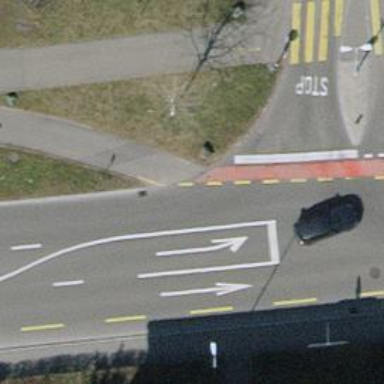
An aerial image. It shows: Asphalt cycleway.